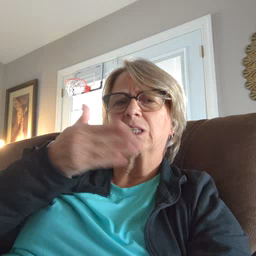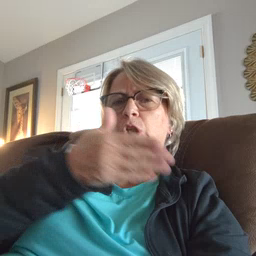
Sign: fish